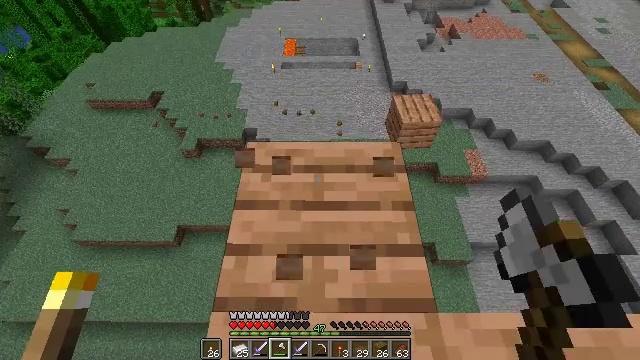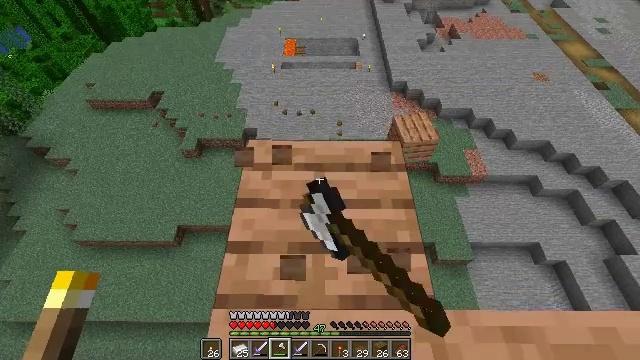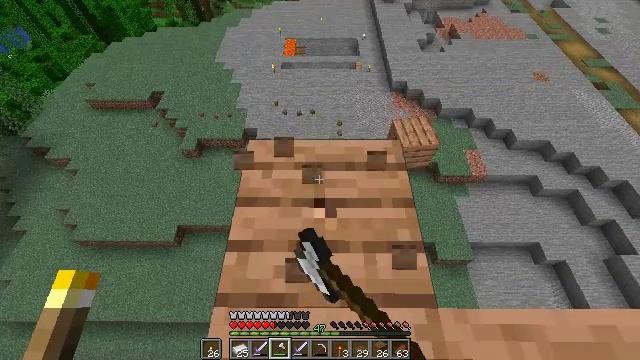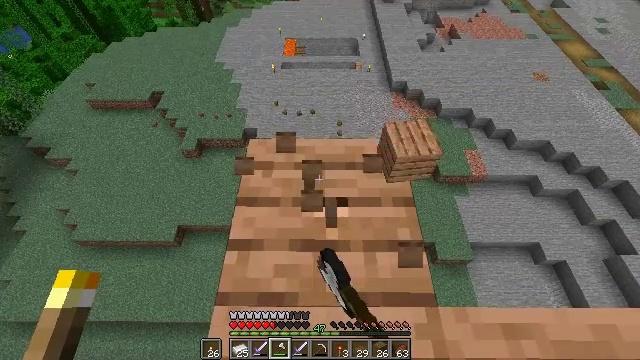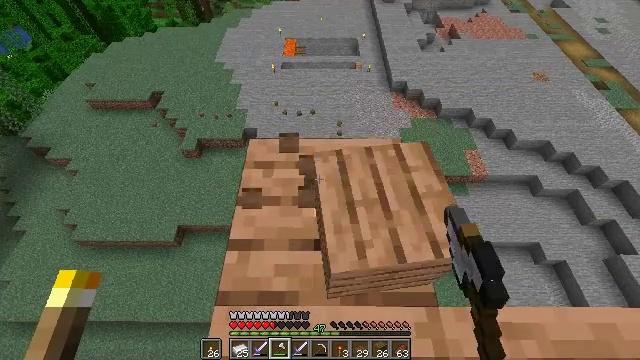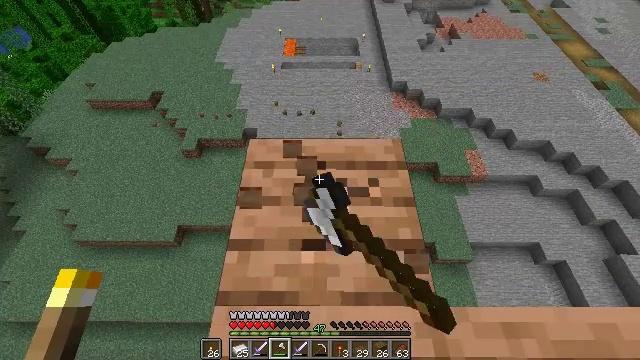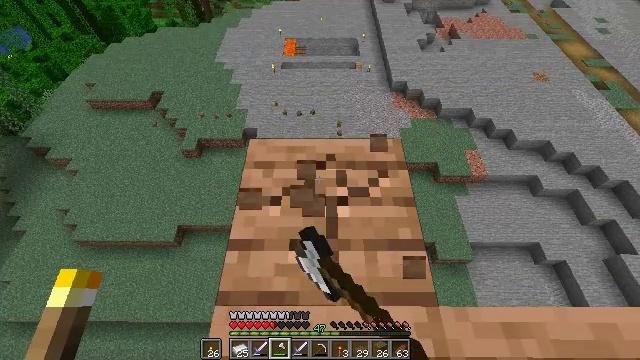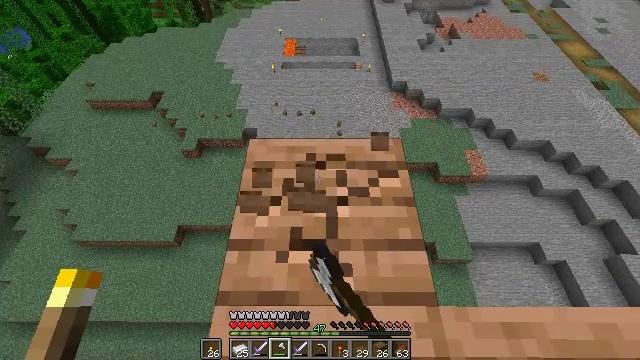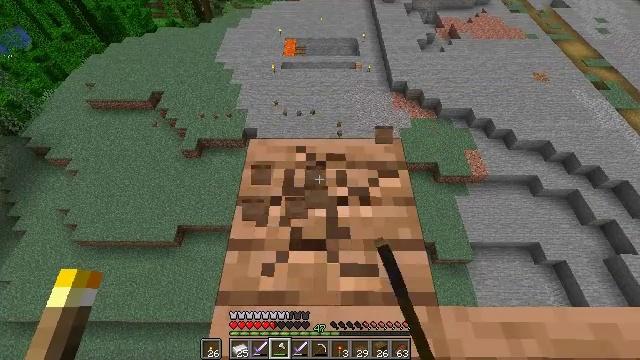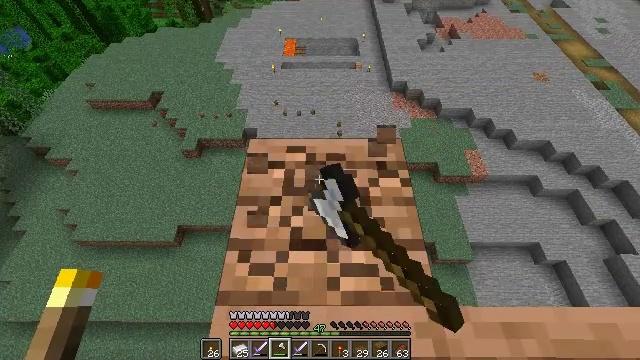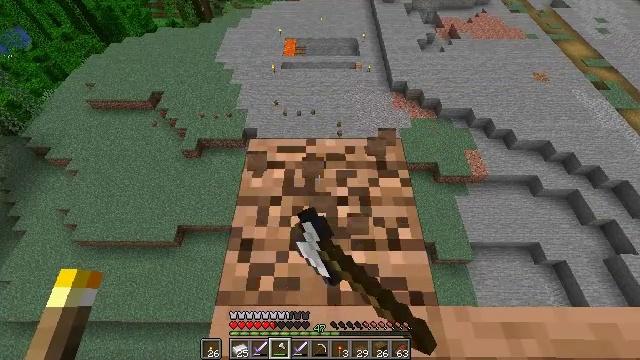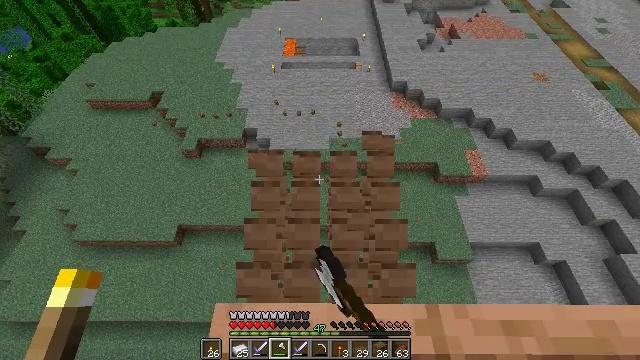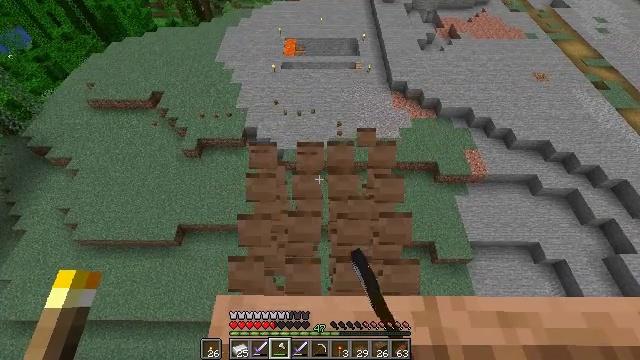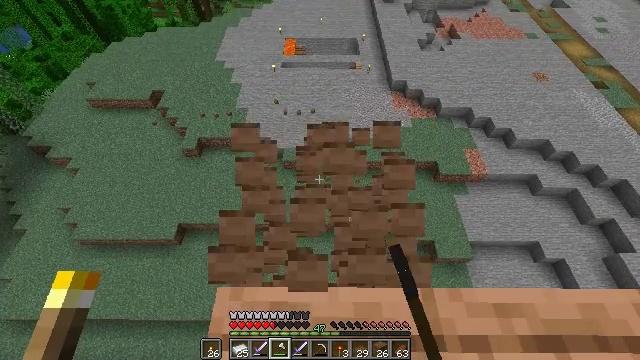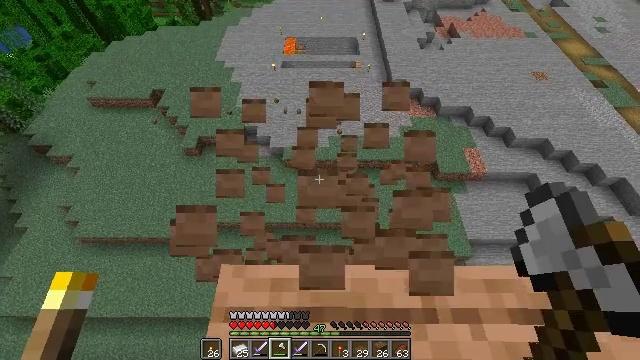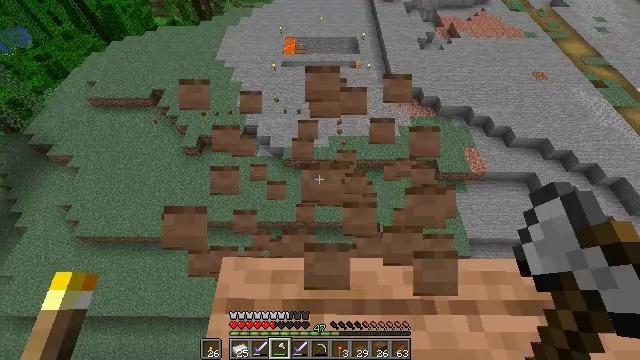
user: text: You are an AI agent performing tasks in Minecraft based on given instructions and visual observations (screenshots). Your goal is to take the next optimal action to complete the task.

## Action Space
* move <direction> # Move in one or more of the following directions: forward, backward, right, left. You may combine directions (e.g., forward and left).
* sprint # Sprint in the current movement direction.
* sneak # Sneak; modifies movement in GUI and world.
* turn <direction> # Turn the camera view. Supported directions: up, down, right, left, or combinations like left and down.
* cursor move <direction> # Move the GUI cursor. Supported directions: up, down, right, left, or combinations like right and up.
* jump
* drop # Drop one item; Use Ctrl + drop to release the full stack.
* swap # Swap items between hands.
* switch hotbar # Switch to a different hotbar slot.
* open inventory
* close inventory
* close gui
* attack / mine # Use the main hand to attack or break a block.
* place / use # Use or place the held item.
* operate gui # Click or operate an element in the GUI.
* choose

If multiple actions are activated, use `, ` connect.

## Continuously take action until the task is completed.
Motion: motion action
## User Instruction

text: Break the jungle planks to recycle them.
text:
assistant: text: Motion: sneak, attack / mine
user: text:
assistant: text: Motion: sneak, attack / mine
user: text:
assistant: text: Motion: sneak, attack / mine
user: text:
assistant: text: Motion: sneak, attack / mine
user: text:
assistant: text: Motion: sneak, attack / mine
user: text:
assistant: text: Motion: sneak, attack / mine
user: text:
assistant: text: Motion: sneak, attack / mine
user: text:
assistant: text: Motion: sneak, attack / mine
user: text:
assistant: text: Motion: sneak, attack / mine
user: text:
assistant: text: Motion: sneak, attack / mine
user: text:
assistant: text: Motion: move back, sneak, attack / mine
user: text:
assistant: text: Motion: move back, sneak, attack / mine
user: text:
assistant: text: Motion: move back, sneak, attack / mine
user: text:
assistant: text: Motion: move back, sneak, attack / mine
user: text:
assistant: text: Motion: move back, sneak, attack / mine
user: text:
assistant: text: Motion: move back, sneak, attack / mine
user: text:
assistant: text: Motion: move back, sneak, attack / mine
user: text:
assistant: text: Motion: move back, sneak, attack / mine
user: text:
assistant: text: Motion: move back, sneak, attack / mine
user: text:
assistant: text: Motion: move back, sneak, attack / mine
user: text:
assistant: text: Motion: move back, sneak, attack / mine
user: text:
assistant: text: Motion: move back, sneak, attack / mine
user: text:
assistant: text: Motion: move back, sneak, attack / mine
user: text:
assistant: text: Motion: move back, sneak, attack / mine
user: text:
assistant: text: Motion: move back, sneak, attack / mine
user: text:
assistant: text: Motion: move back, sneak, attack / mine
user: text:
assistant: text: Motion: sneak, attack / mine
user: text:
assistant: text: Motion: sneak, attack / mine
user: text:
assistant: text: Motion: sneak, attack / mine
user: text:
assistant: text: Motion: sneak, attack / mine